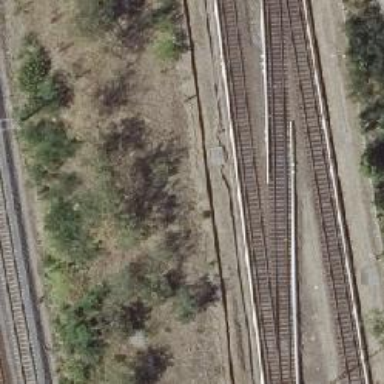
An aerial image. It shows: Railway milestone.